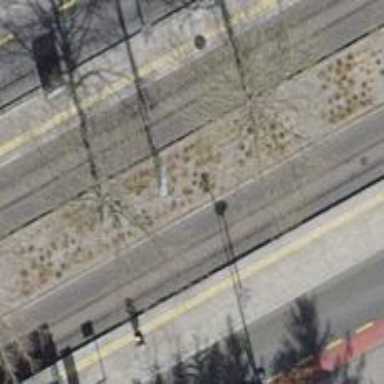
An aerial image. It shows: Bus stop with tram facilities. The stop includes tram stop position for public transport.